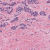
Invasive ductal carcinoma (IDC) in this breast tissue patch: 1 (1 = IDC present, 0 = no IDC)